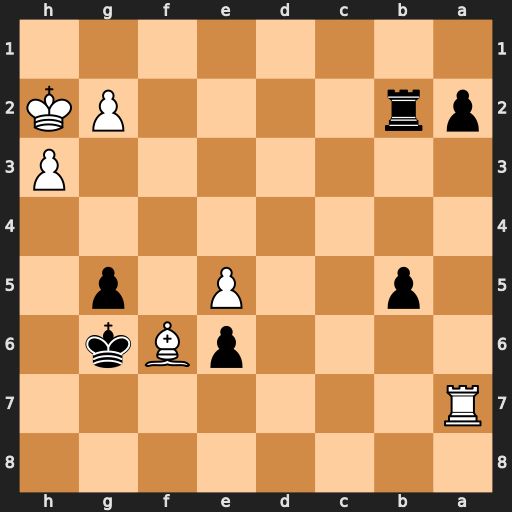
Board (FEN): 8/R7/4pBk1/1p2P1p1/8/7P/pr4PK/8
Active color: b
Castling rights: -
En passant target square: -
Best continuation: b4 Be7 b3